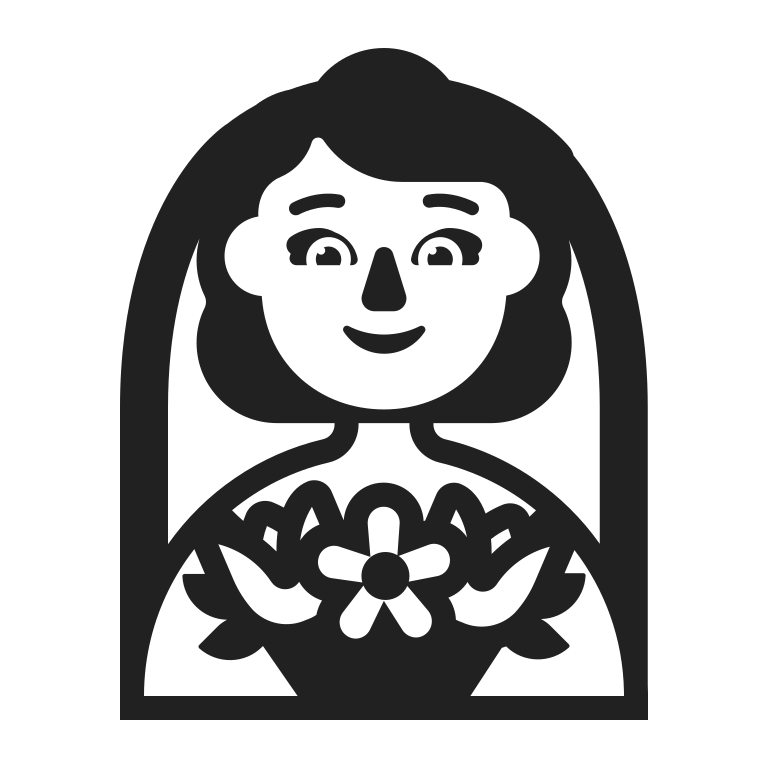
woman with veil high contrast default